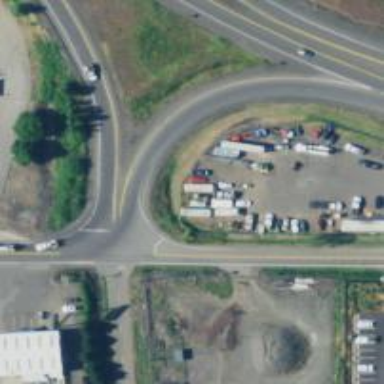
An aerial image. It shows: Trunk link highway.